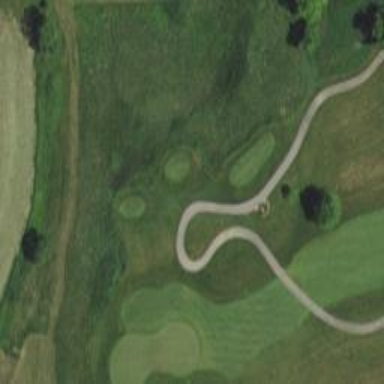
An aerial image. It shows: Pathway for golfing.